Question: I delete a column in mysql called "clanName" and i see this:

I can't edit it, and that column doesn't exists.
I restart mysql and Xampp and continue...
Any ideas?
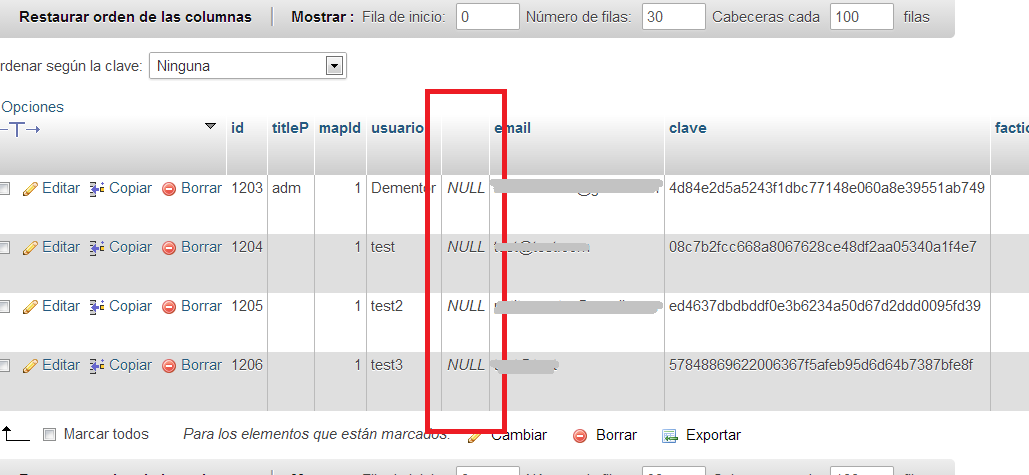
Answer: There is a tab called 'Operations.' Click on that tab and duplicate this table. There is an excellent chance that your duplicated version will no longer contain the empty column.
If this works, you can then rename the original version by appending the word 'BACKUP' to the name. Then rename your newly duplicated copy to the original table's name and test. If everything works with your project, you may wish to delete the old (and broken!) backup copy.
Good luck, please let me know if this works for you. If it does not please export a copy of the database table and post it here on StackOverflow. I will be happy to examine it further.